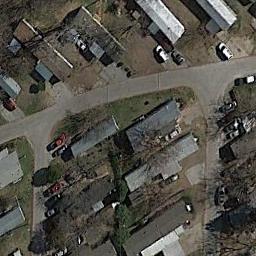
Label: mobile_home_park